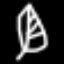
Label: leaf